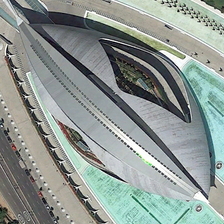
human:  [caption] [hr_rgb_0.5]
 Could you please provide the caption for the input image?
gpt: a large number of trees and grass are planted around the building .

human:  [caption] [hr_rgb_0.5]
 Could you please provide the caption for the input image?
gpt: a large number of trees and grass are planted around the building .

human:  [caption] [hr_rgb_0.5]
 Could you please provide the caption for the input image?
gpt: a large oval shaped building in the center of the land .

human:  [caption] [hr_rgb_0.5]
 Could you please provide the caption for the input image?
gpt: a large oval shaped building in the center of the land .

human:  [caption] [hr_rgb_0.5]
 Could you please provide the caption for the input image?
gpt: a large oval shaped building in the center of the land .